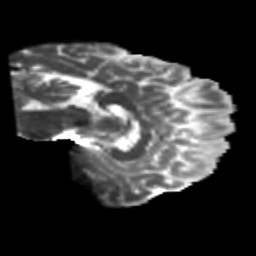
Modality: T2w
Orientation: sagittal
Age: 38
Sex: male
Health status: healthy
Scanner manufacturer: siemens
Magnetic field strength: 3 T
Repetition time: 10.8 s
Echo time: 0.082 s